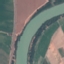
Land use / land cover class: River